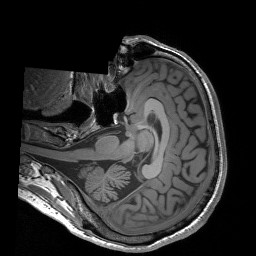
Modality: T1w
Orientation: axial
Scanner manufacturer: siemens
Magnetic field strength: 3 T